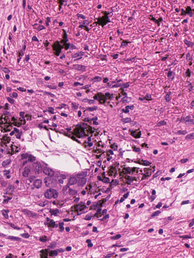
Tumor epithelial tissue: yes
Tumor-associated stroma tissue: yes
Normal tissue: no